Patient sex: M
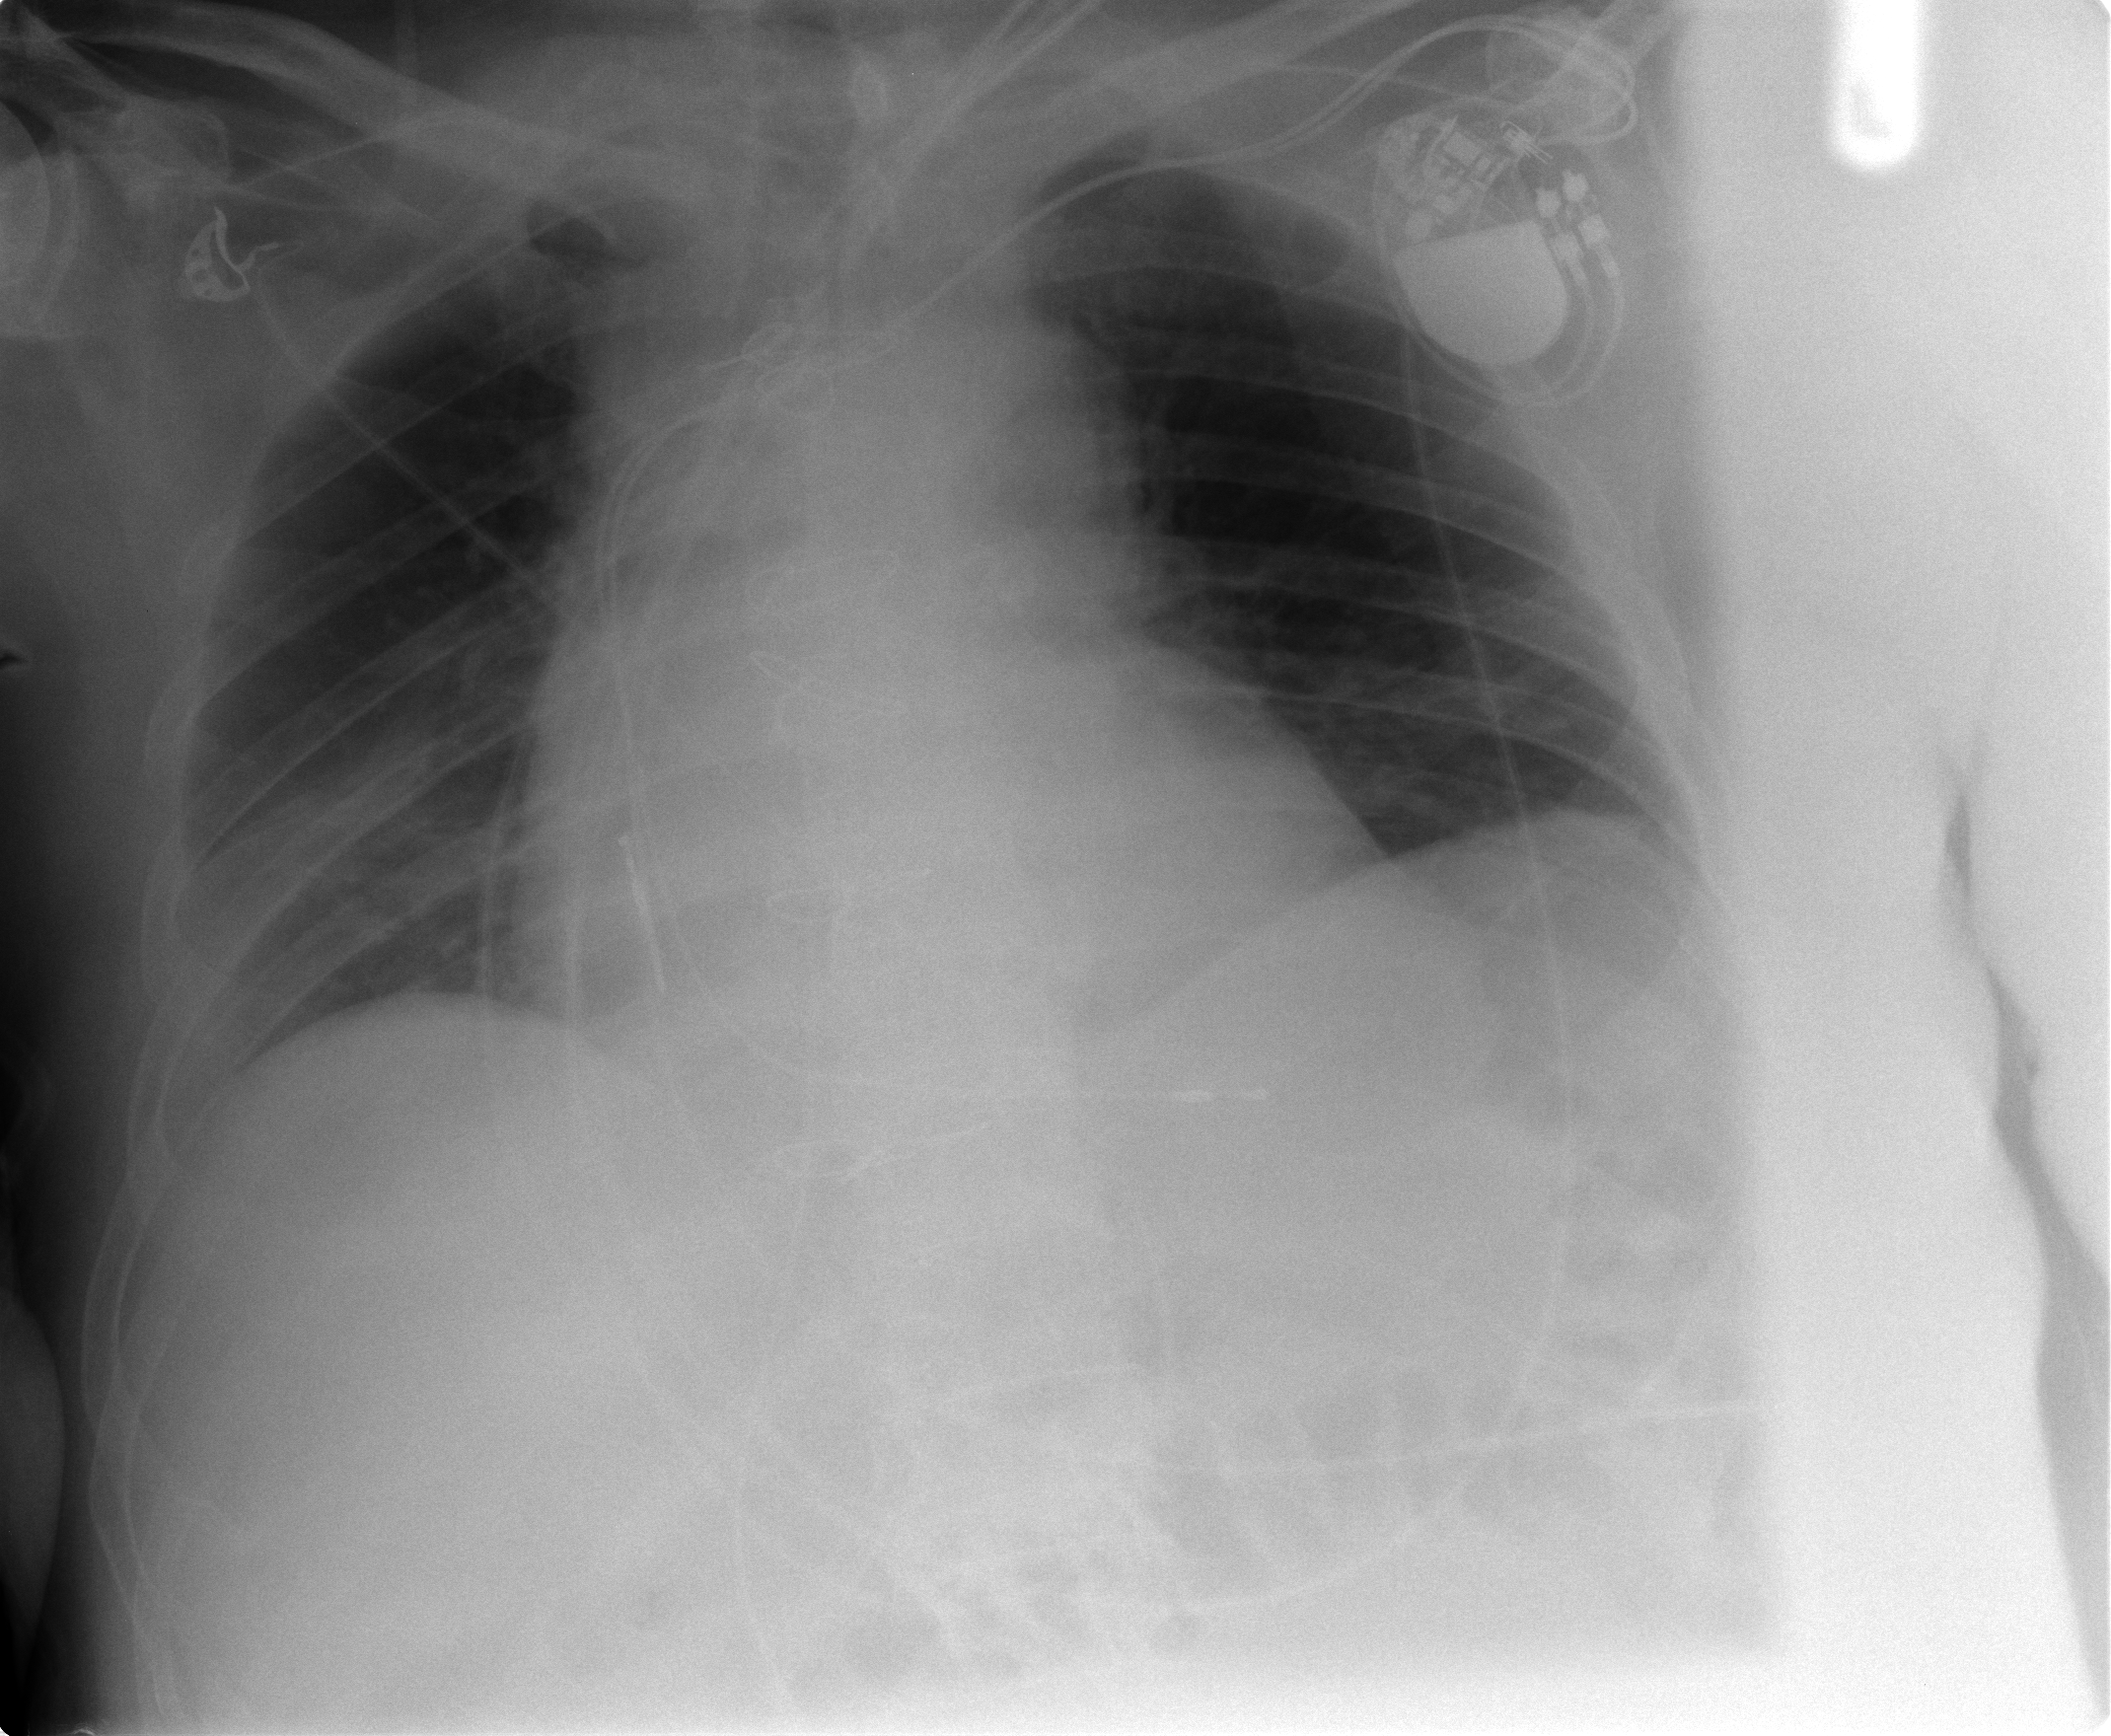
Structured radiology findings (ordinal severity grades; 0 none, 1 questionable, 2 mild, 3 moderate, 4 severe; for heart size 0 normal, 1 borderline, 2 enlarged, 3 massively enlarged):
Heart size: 2
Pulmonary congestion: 1
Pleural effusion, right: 0
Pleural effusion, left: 0
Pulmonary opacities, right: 0
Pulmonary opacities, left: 0
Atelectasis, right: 2
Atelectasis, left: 2